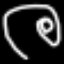
Label: squiggle